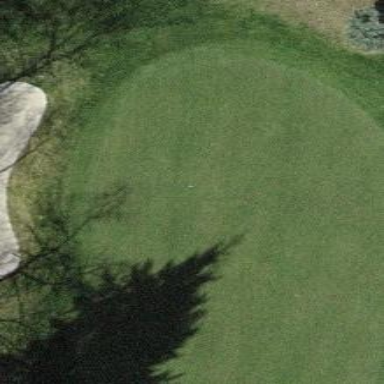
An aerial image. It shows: Grassy pitch designated for golf. It features vibrant green golf course.